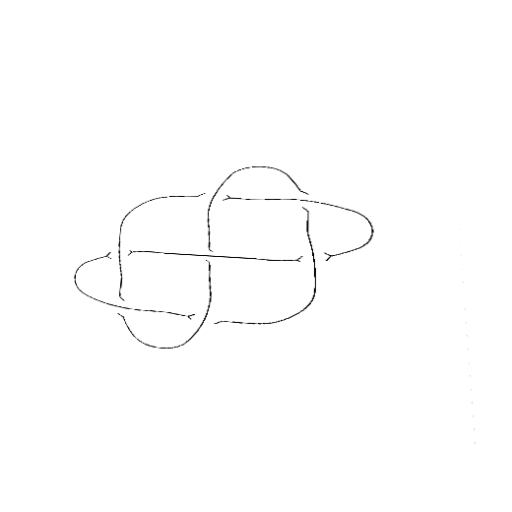
Crossing number: 7